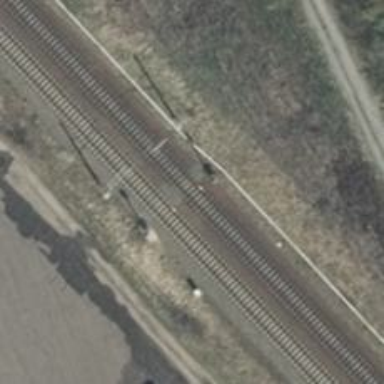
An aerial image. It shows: Railway signal.